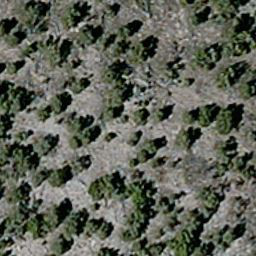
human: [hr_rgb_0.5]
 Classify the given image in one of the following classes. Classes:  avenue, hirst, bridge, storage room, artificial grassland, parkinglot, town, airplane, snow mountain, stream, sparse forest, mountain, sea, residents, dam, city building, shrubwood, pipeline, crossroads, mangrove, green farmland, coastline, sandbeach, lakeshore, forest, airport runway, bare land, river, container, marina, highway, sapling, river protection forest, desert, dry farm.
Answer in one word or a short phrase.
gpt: sparse forest